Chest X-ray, PA view. Patient: 58 years old, sex F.
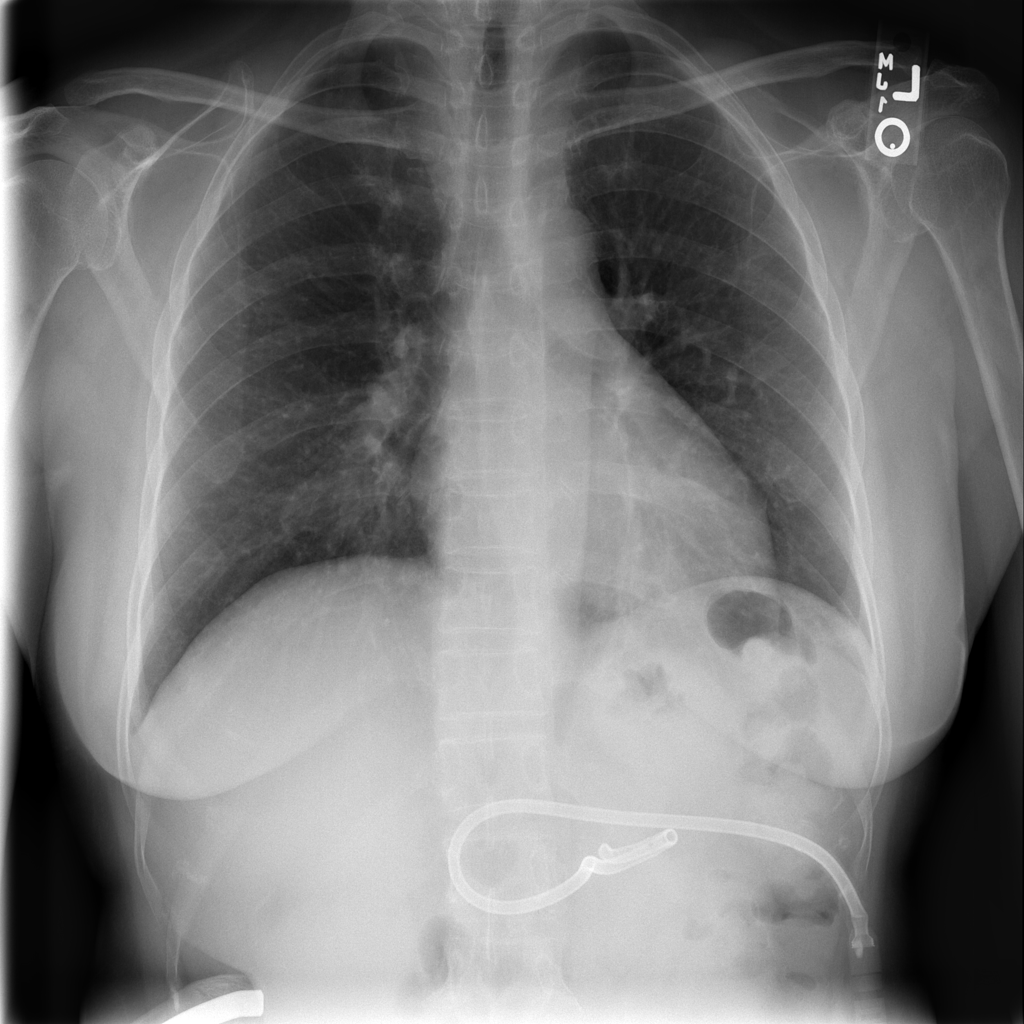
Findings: Atelectasis